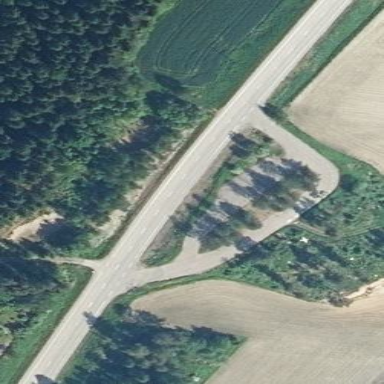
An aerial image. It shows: Rest area along the road.